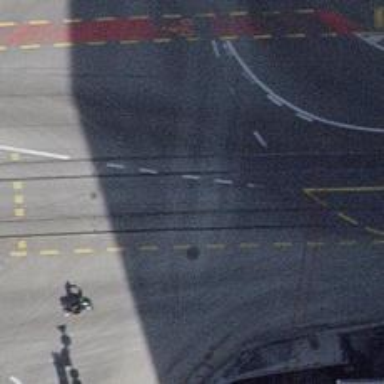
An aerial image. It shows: Road with traffic signals.